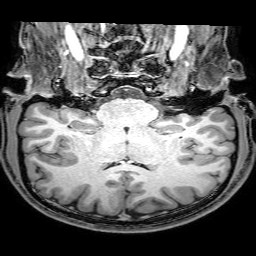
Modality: T1w
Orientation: sagittal
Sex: male
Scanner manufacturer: philips
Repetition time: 0.008196 s
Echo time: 0.00376 s